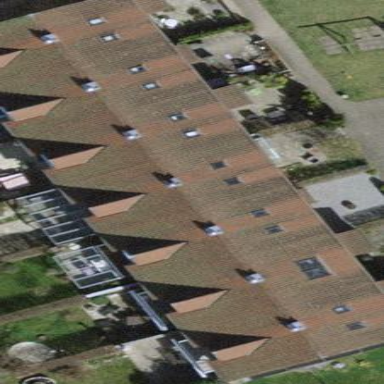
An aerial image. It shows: Terrace building.